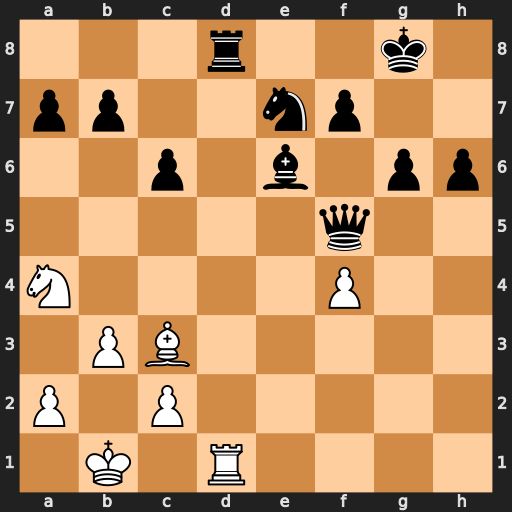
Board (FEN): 3r2k1/pp2np2/2p1b1pp/5q2/N4P2/1PB5/P1P5/1K1R4
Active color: w
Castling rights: -
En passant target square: -
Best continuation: Rxd8+ Kh7 Rh8#